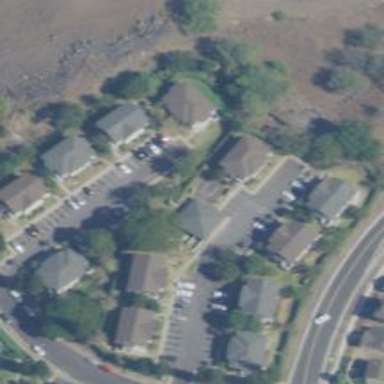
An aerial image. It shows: Residential area within neighborhood.